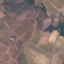
Land use / land cover class: PermanentCrop